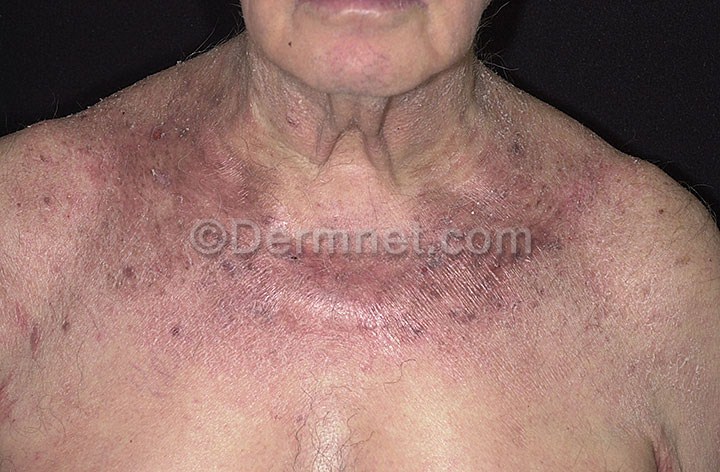
Disease: Eczema Photos